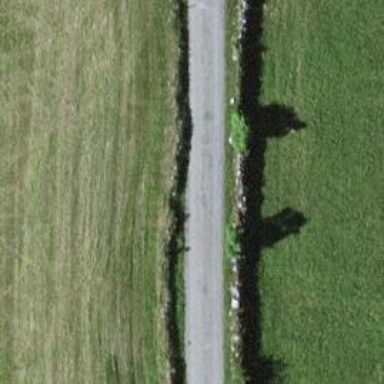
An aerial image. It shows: Wall made of dry stone.